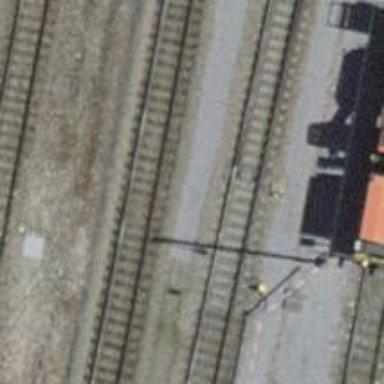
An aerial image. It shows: Railway switch.